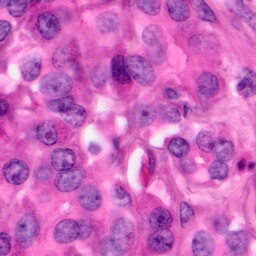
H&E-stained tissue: Pancreatic